Question: I have the following problem:
I have a PC which gives inputs to my SPARTAN 3AN FPGA and I wish to fetch those inputs, put them in a std_logic_vector, then convert them into integer. The instructions are divided in "n" instructions with 32 bits each. I need the first three bits be put in one integer, the next 28 in another, and the last is a "Last instruction flag". So, I have two arrays of 100 integers in which I would be putting the instructions (100 is the limit). If the "Last instruction flag" is one, than the entire operation should stop.
The program didn't synthesize properly, so I made a simulation of it. And I found the problem, but I don't know how to solve it, so I need your help. Here is the code and the simulation output:
'''
library IEEE;
use IEEE.STD_LOGIC_1164.ALL;
USE IEEE.NUMERIC_STD.all;
entity BinaryDecimalConv is
end BinaryDecimalConv;
architecture Behavioral of BinaryDecimalConv is
type int_array is array (100 downto 0) of integer;
signal clkcnt: integer :=0;
signal fbaud: integer;
signal lastnumflag: std_logic:='0';
signal clk: std_logic;
signal PLCinput: std_logic;
signal init: std_logic;
signal BusyIN: std_logic;
signal BusyOutSignal: std_logic;
signal InnerBusyOut: std_logic;
signal cnt: integer :=0;
signal fbaut: integer :=0;
signal pre_int: std_logic_vector (31 downto 0) := (others => '0');
signal pre_spec_num: int_array := (others =>0);
signal cylinder: int_array := (others => 0);
signal InnerNumLength: integer:=0;
signal num_length: integer:=0;
begin
CLOCKK: Process is
begin
clk<='0';
wait for 10 ns;
clk<='1';
wait for 10 ns;
end process CLOCKK;
fbaud <=5208;
BusyIN <='0';
init <='0';
PLC: Process is
variable PrePLC: std_logic_vector(159 downto 0):="1010101010101010101010101001010010101010101010101010101010010100101010101010101010101010100101001010101010101010101010101001010010101010101010101010101010010101"; -- 1 with 100, 5 with 200, 5 2ith 200, 3 with 300, 4 with 750
begin
PLCinput<=PrePLC(159);
PrePLC:= PrePLC(158 downto 1) & '0';
wait for 104166 ns;
end process;
LastNum: process (LastNumFlag) is
begin
if LastNumFlag = '1' then
BusyOutSignal <='1';
InnerBusyOut <='1';
else
BusyOutSignal <='0';
InnerBusyOut <='0';
end if;
end process LastNum;
DecoderAndAcquirer: process (PLCinput, BusyIN, InnerBusyOut,clk) is
begin
if (clk'event and clk='1') then -- If rising edge on clock
if ((BusyIN='0') and (InnerBusyOut='0') and (init='0')) then -- Check if FPGA and PLC are ready to exchange information and if init is done
if (clkcnt = fbaud/2) then -- If clkcnt is equal to half of the duration of the input bit then
pre_int(31) <= PLCinput; -- Initialize the last digit of pre_int
cnt <= cnt+1; -- Incrementing cnt => going towards bit 2
clkcnt <=clkcnt+1; -- Incrementing clkcnt so you can exit this block
if (cnt<32) then -- Checking if not last bit
pre_int <= '0' & pre_int(31 downto 1); -- If not last bit, shift number to right
else -- else
cnt <=0; -- reset cnt to start with next instruction
if (pre_int(0)='1') then -- Check if last digit is one
LastNumFlag <= '1'; -- If last digit is one, stop acquiring instructions
else
LastNumFlag <='0';
end if;
pre_spec_num(InnerNumLength) <= to_integer(unsigned(pre_int(28 downto 1))); -- Conversion from binary to decimal for instruction
cylinder(InnerNumLength) <= to_integer(unsigned(pre_int(31 downto 29))); -- Conversion from binary to decimal for the number of cylinder
InnerNumLength <= InnerNumLength +1; -- Incrementing the number of instructions
num_length <= InnerNumLength;
end if;
elsif (clkcnt = fbaud) then -- If clkcnt has reached the entire length of the input bit
clkcnt <= 0; -- set clkcnt to zero so the process can start from beginning.
else -- If clkcnt is less than or more than half of the entire duration, but surely
clkcnt <= clkcnt +1; -- less than the entire duration, then increment the value of the clkcnt.
end if;
end if;
end if;
end process DecoderAndAcquirer;
end Behavioral;
'''
The thing is that, as shown on the picture, when cnt changes, nothing happens to the 31st bit of the instruction. Any ideas why?
Thanks,
Bojan

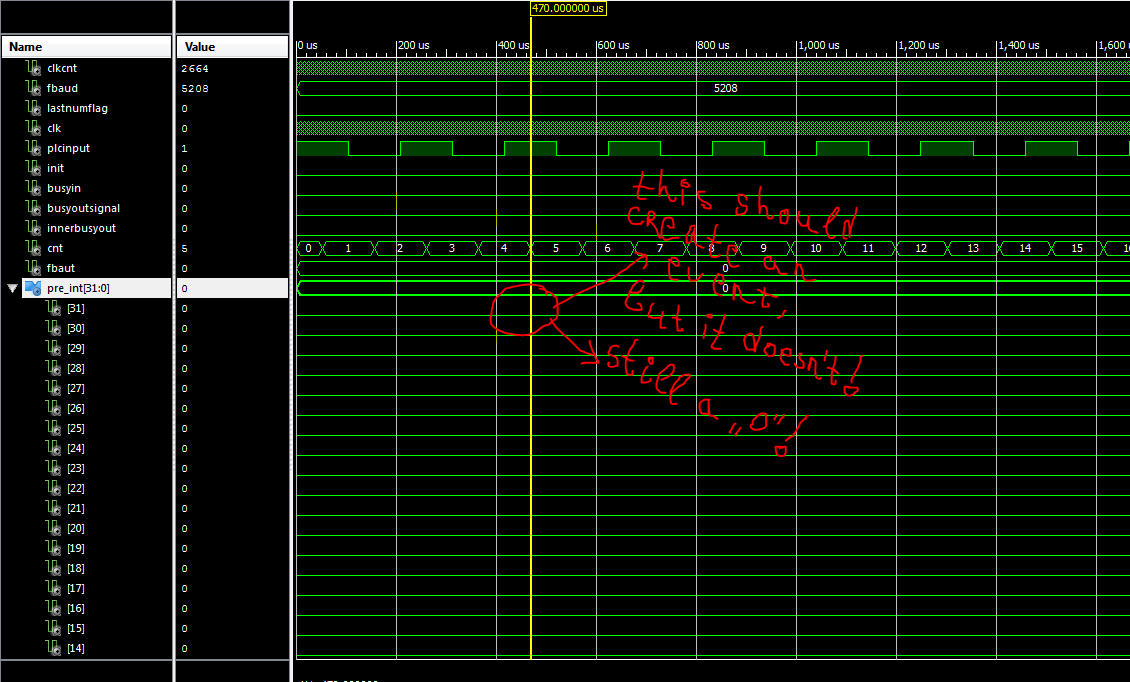
Answer: First 'PrePLC := PrePLC(158 downto 1) & '0';' mismatches length, so I assume
this is to be 'PrePLC := PrePLC(158 downto 0) & '0';' instead, thus working as
shift register.
In process DecoderAndAcquirer of the code there is:
'''
...
pre_int(31) <= PLCinput;
...
if (cnt<32) then
pre_int <= '0' & pre_int(31 downto 1);
...
'''
So even through 'pre_int(31)' is assigned, it is later overwritten in the
'pre_int <= '0' & pre_int(31 downto 1);' since '(cnt<32)', whereby the
pre_int(31) cant go high yet.
When simulating longer time, cnt goes to 32, and then the an '1' value is shown at pre_int(31); se figure below.

Edited: Below is version with temporary variable for pre_int, just to show the principles; operation is not verified.
'''
DecoderAndAcquirer: process (PLCinput, BusyIN, InnerBusyOut,clk) is
variable pre_int_v : std_logic_vector(pre_int'range);
begin
if (clk'event and clk='1') then -- If rising edge on clock
pre_int_v := pre_int; -- Variable update from signal
if ((BusyIN='0') and (InnerBusyOut='0') and (init='0')) then -- Check if FPGA and PLC are ready to exchange information and if init is done
if (clkcnt = fbaud/2) then -- If clkcnt is equal to half of the duration of the input bit then
pre_int_v(31) := PLCinput; -- Initialize the last digit of pre_int
cnt <= cnt+1; -- Incrementing cnt => going towards bit 2
clkcnt <=clkcnt+1; -- Incrementing clkcnt so you can exit this block
if (cnt<32) then -- Checking if not last bit
pre_int_v := '0' & pre_int_v(31 downto 1); -- If not last bit, shift number to right
else -- else
cnt <=0; -- reset cnt to start with next instruction
if (pre_int_v(0)='1') then -- Check if last digit is one
LastNumFlag <= '1'; -- If last digit is one, stop acquiring instructions
else
LastNumFlag <='0';
end if;
pre_spec_num(InnerNumLength) <= to_integer(unsigned(pre_int_v(28 downto 1))); -- Conversion from binary to decimal for instruction
cylinder(InnerNumLength) <= to_integer(unsigned(pre_int_v(31 downto 29))); -- Conversion from binary to decimal for the number of cylinder
InnerNumLength <= InnerNumLength +1; -- Incrementing the number of instructions
num_length <= InnerNumLength;
end if;
elsif (clkcnt = fbaud) then -- If clkcnt has reached the entire length of the input bit
clkcnt <= 0; -- set clkcnt to zero so the process can start from beginning.
else -- If clkcnt is less than or more than half of the entire duration, but surely
clkcnt <= clkcnt +1; -- less than the entire duration, then increment the value of the clkcnt.
end if;
end if;
pre_int <= pre_int_v; -- Signals update from variable
end if;
end process DecoderAndAcquirer;
'''
Figure with waveform is shown below.